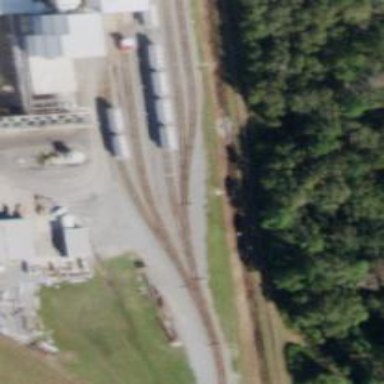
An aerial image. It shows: Railway spur service.